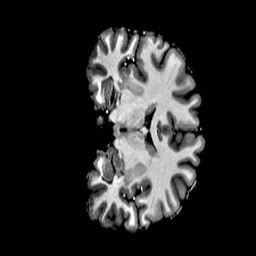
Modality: T1w
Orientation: coronal
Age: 29
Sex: female
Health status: healthy
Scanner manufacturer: siemens
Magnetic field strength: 6.98 T
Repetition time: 6 s
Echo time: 0.00302 s